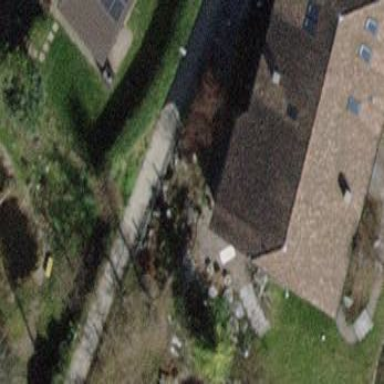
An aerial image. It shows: Detached building.